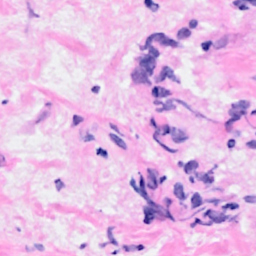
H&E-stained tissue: Breast